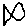
Label: fish